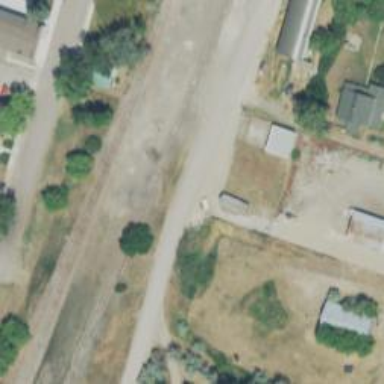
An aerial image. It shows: Railway siding with rails.